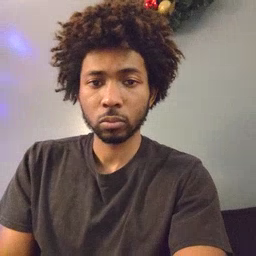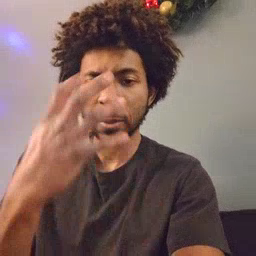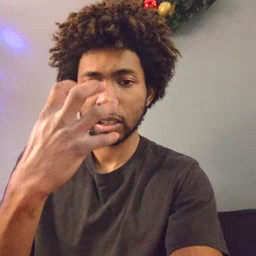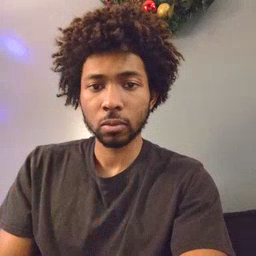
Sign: mad